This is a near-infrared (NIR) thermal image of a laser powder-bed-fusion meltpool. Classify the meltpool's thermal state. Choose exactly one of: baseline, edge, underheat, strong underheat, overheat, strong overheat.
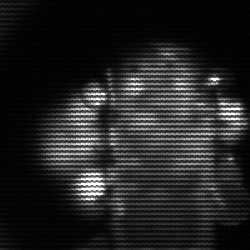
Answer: strong underheat